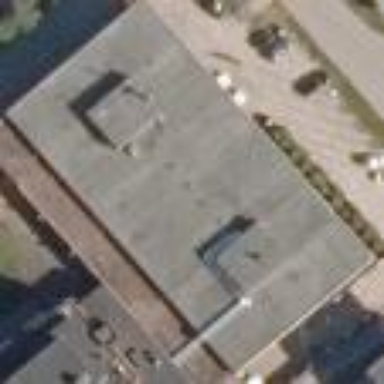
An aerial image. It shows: Building with tar paper roof.